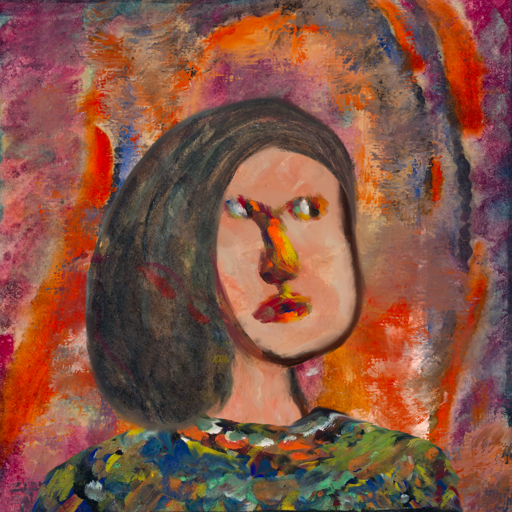
Background: Experience, Head And Neck Side: Roy_Bahadur, Face Side: An_Impression, Bust: An_Impression, Hair Side: Gypsy_Mother, Head Accessory: Blank, Second Necklace: Blank, Necklace: Blank, Baby: Blank